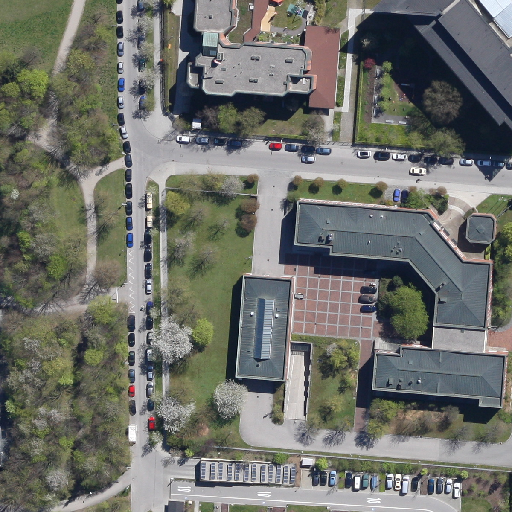
Referring expression: paved road